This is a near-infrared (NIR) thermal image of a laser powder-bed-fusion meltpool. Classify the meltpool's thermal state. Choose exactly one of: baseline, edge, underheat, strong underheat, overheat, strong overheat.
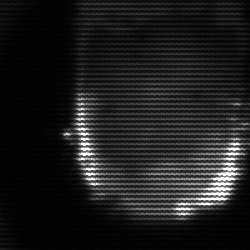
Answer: baseline